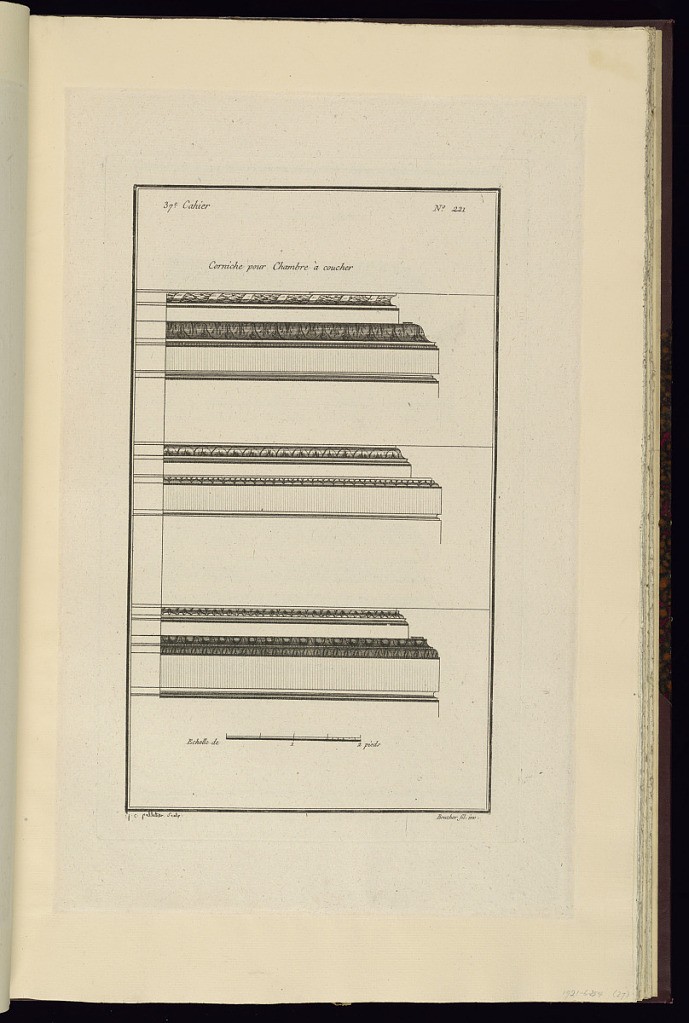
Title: Corniche pour Chambre à coucher
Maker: Juste-François Boucher, French, 1736 – 1782
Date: ca. 1775
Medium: Engraving on off white laid paper
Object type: Print
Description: Designs for three cornices decorated with bands of ornament motifs including bound leaf, leaf and dart, lamb tongue, and egg and dart. The plate is signed.